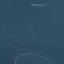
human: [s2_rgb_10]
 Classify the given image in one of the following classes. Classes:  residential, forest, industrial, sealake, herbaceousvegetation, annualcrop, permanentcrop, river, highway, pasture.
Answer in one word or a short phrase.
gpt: SeaLake